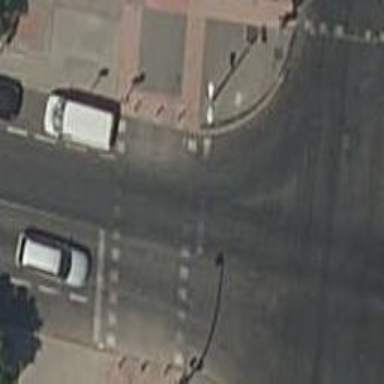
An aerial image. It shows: Crossing with traffic signals.